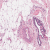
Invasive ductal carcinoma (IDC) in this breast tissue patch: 0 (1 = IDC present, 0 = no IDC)